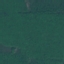
Land use / land cover class: Forest